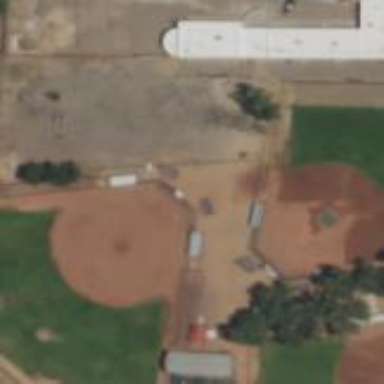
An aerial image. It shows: Baseball pitch for leisure and sports activities.